Field crop: maize
Growth stage: 2
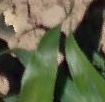
Species: maize